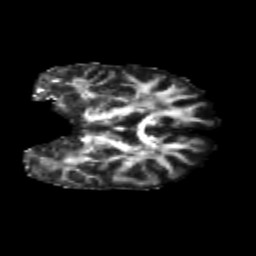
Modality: FA
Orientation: coronal
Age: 22
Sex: female
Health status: healthy
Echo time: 0.074 s